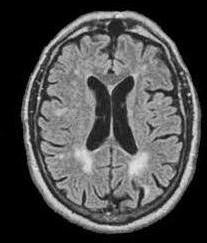
Label: notumor